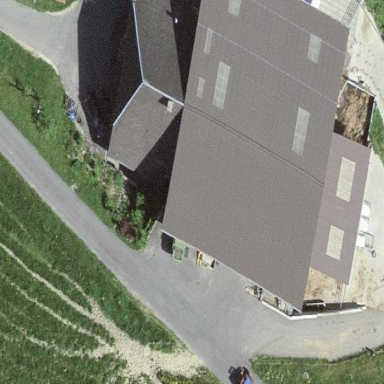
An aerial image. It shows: Farm building.